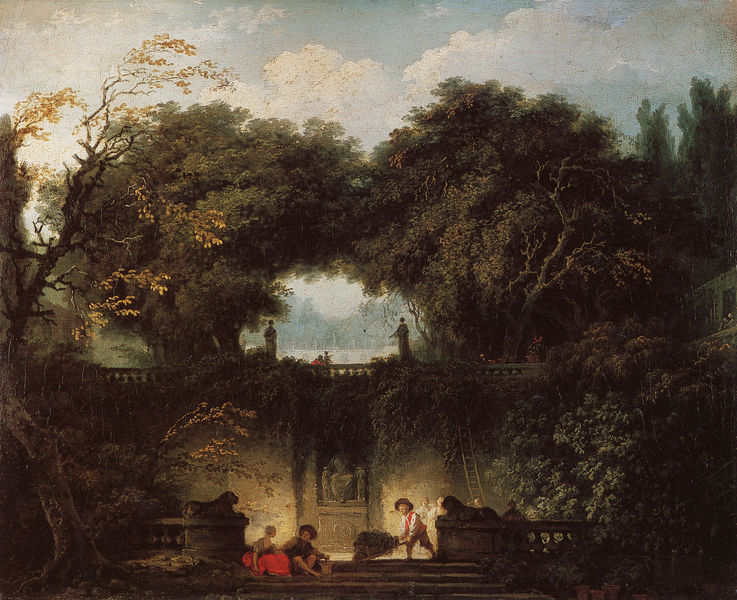
Titel: Les jardins de la Villa d'Este/Le petit parc, Die Gärten der Villa d'Este/Der kleine Park
Künstler: Jean Honoré Fragonard
Standort: London
Institution: Wallace Collection
Schlagwörter: baum, blau, blätter, dunkel, felsen, gemälde, himmel, körper, laub, mann, schatten, wasser, weiß, wolken, baumstämme, bäume, frauen, gelb, grün, landschaft, menschen, mädchen, ocker, see, sitzen, äste, abend, braun, fenster, frankreich, frau, grau, hell, hintergrund, hut, kleid, lampe, licht, männer, orange, pfeiler, reden, schwarz, säule, säulen, tür, unterhalten, ausblick, dach, gebäude, haus, park, rot, wiese, wolke, zaun, beige, rock, hemd, wand, architektur, barock, mensch, sockel, stein, steine, ast, baumstamm, erde, feld, felder, horizont, häuser, morgen, natur, sonnenaufgang, stamm, weide, zweige, brücke, brüstung, sonne, wiesen, land, figur, gold, decke, drei, kind, paar, personen, blatt, person, pflanzen, wald, anhöhe, brunnen, karren, kinder, kreis, garten, skulptur, statue, zypressen, bewölkt, terrasse, liebe, liegen, bogen, italien, perspektive, jungen, abends, hemden, fels, sonnenlicht, mauer, allee, sonnenuntergang, tag, barun, herbst, hof, zäune, idylle, picknick, rast, figuren, schubkarre, schubkarren, leiter, stämme, treppe, treppen, thron, symmetrie, kerze, aufgang, geländer, stufe, stufen, plastik, plinthe, junge, weste, tor, bögen, wände, spiel, pärchen, eingang, nische, treppenstufen, ruine, durchblick, weiden, balustrade, wurzel, zweig, idyll, tageslicht, denkmal, zypresse, ruinen, säulchen, biedermeier, kerzenlicht, skulpturen, wurzeln, löwen, plastiken, statuen, grab, mauern, rinde, grotte, treppenstufe, eiche, rätsel, herz, ballustrade, tempel, löwe, velazquez, plateau, basis, arkadien, eichen, baumrinde, statuetten, ausruhen, lichtschein, schaufel, paare, basen, balluster, fensteröffnung, baluster, balustraden, südlich, morgens, grabe, menschn, kunstlicht, grabstein, lieblich, fete, freunde, galant, italinisch, mahnmal, nischenfigur, schaufeln, sphingen, südliche, treppentufen